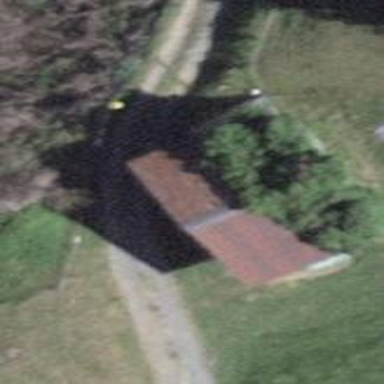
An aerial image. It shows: Rural barn.